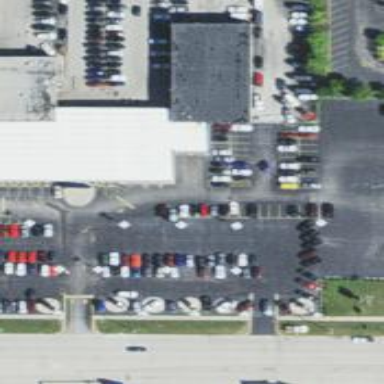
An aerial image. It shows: Retail building housing car shop.